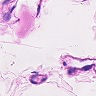
Metastatic tissue present: no